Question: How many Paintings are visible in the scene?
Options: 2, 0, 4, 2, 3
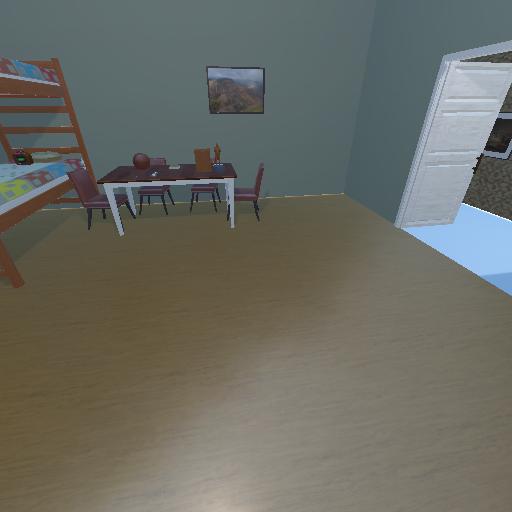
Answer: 2